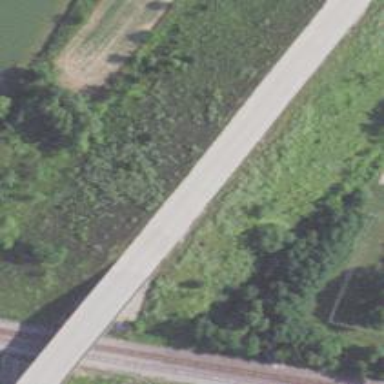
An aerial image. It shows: Primary highway bridge with asphalt surface.